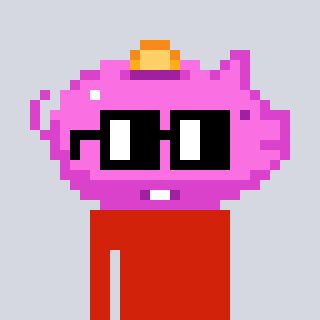
a pixel art character with square black glasses, a piggybank-shaped head and a red-colored body on a cool background